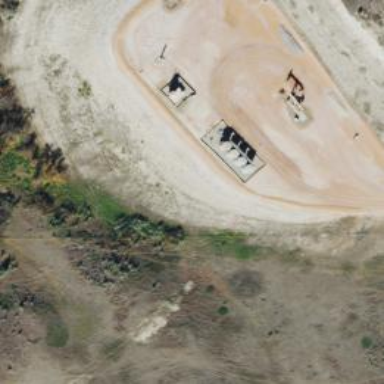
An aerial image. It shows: Storage tank with man-made structure.